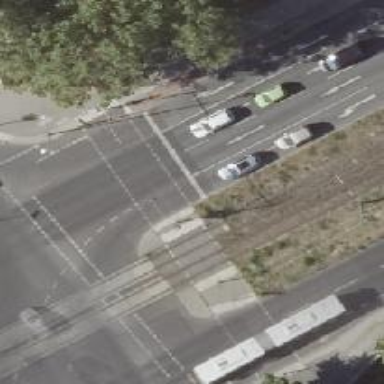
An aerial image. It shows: Asphalt footway with crossing that has traffic signals and island.